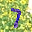
Label: 7